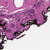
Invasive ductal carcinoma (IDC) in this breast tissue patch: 0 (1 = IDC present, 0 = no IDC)